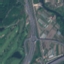
Land use / land cover class: Highway